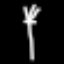
Label: fork